Question: How Guys
I'm working on a project that need display same thing like this, I think it make sense to use some tools to automatically generate the thumbnails and save them in the database when I submit a video
I'm also want some similar rails code that do the youtube alike function, could anyone give me suggestion rails code website.
Thanks

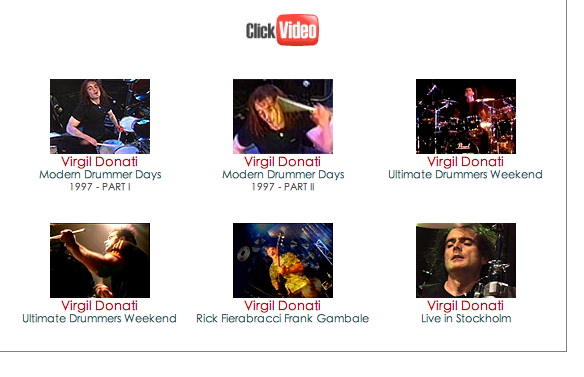
Answer: Check this out :
<URL>
hope it helps... :)